Question: I have this following sql script
'''
DECLARE @tmpTable TABLE (rowID int IDENTITY,
woID varchar(100), srID varchar(100),
woWorkOrderNumber varchar(100),
woSequenceCount varchar(100),
WorkOrderNumber varchar(100)
)
INSERT INTO @tmpTable (woID, srID, woWorkOrderNumber, woSequenceCount, WorkOrderNumber)
SELECT
woID, srID, woWorkOrderNumber, woSequenceCount,
SUBSTRING(woWorkOrderNumber, 11, 20 ) AS WorkOrderNumber
FROM
WorkOrder
WHERE
codeSICurrentStatusCode NOT IN (3, 4)
AND SUBSTRING(woWorkOrderNumber, 11, 20) = ''
SELECT * FROM @tmpTable
'''
But I'm getting these results on my rowID column:

As you can see, the 'rowID' seems to be the row number from the table I selected on. What I'm trying to achieve on this temp table is that the 'rowID' starts from 1 then 2 then 3 and so on and so forth.. What's wrong with my code?
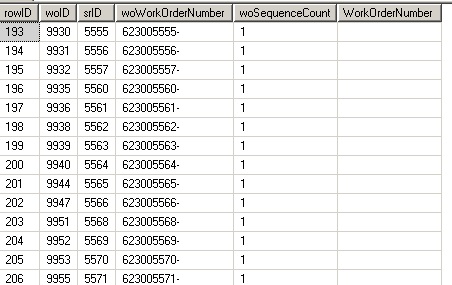
Answer: You need to specify 'ORDER BY' on the 'INSERT' statement 'SELECT' clause in order to control the order of identity value assignment. You can alternatively use 'ROW_NUMBER()' instead of IDENTITY to ensure there are no gaps and provide complete control over the values.